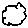
Label: cloud